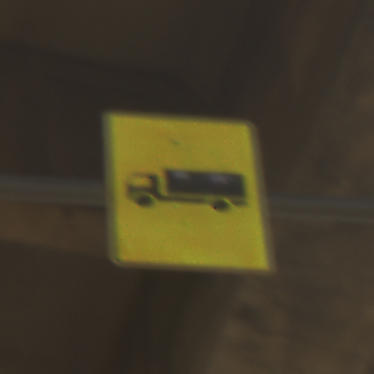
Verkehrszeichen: KFZZulaessigeGesamtmasse3Komma5TOhnePfeilsymbol
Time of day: Midday
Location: Roofed (Beach)
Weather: Overcast
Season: NotSpecified
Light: Natural